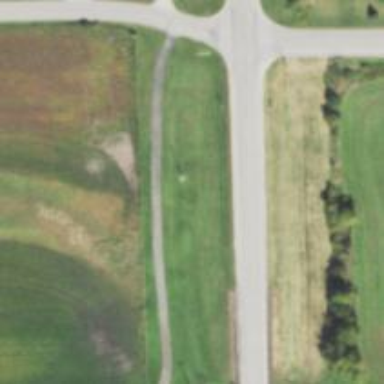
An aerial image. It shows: Asphalt cycleway path.